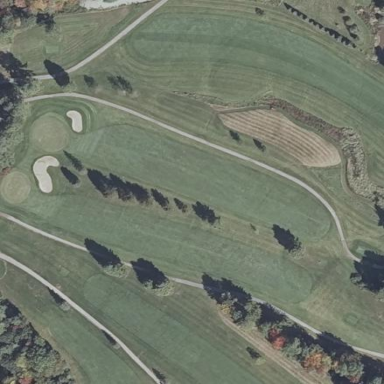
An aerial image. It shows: Scenic golf fairway.